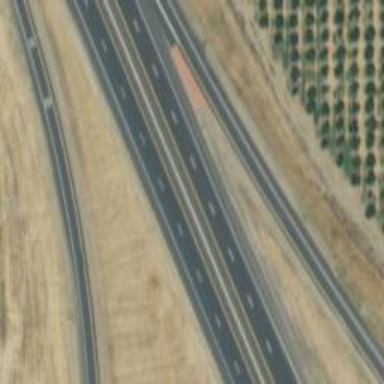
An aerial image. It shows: Trunk link highway with asphalt surface.